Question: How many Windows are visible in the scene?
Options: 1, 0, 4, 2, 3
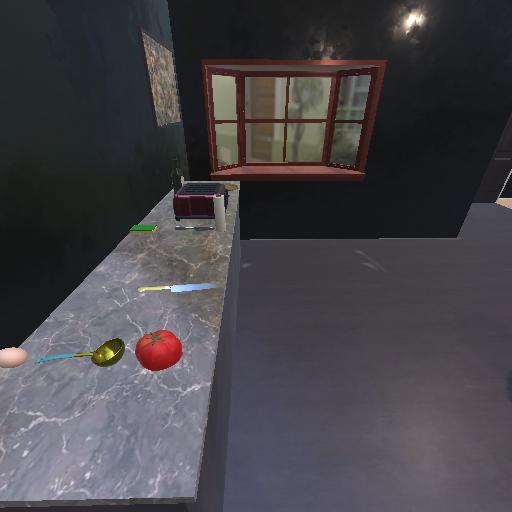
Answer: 1